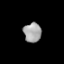
Tissue: lung
Cell type: Epithelial cells
Senescence score: 0.2265
Nuclear area (px): 340
Mean DAPI intensity: 162.459